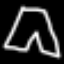
Label: pants